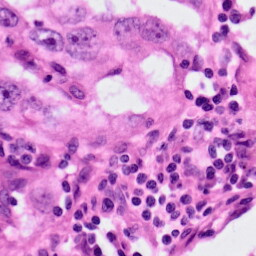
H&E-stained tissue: Lung